Field crop: maize
Growth stage: 2
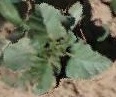
Species: datura